【题型】选择题　【知识点】平面几何　【难度】easy
如图两个边长相同的正方形$AFED$和$FBCE$，$\overset{\frown}{AB}$,$\overset{\frown}{AF}$,$\overset{\frown}{FB}$都是半圆，现有一个点要沿图中的实线从点$A$运动到点$B$，有以下几个方案：

\noindent 方案1：沿$\overset{\frown}{AB}$从点$A$运动到点$B$；

\noindent 方案2：先沿$\overset{\frown}{AF}$从点$A$运动到点$F$，再沿$\overset{\frown}{FB}$从点$F$运动到点$B$；

\noindent 方案3：分别沿线段$AD$、$DC$、$CB$从点$A$运动到点$B$；

\noindent 方案4：先分别沿线段$AD$、$DE$从点$A$运动到点$E$，再沿$\overset{\frown}{EB}$从点$E$运动到点$B$．

\vspace{0.5em}
\noindent 以上四种方案中，这个点运动路线最长的是（ ）

\vspace{0.5em}
\noindent A．方案1 \quad B．方案2 \quad C．方案3 \quad D．方案4
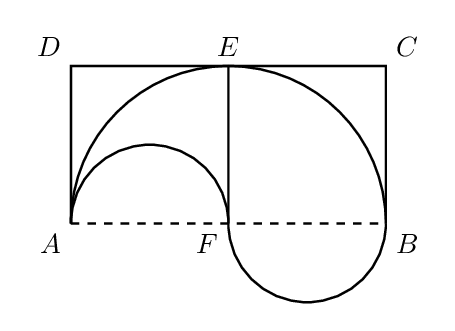
【解答】
\noindent \textbf{【答案】}C

\vspace{0.5em}
\noindent \textbf{【详解】}解：设正方形$AFED$和$FBCE$的边长为$a$，

\noindent 方案1：点运动路线长度为$\dfrac{1}{2}\pi \times 2a = \pi a \approx 3.14a$；

\noindent 方案2：点运动路线长度为$\dfrac{1}{2}\pi a + \dfrac{1}{2}\pi a = \pi a \approx 3.14a$；

\noindent 方案3：点运动路线长度为$a + 2a + a = 4a$；

\noindent 方案4：点运动路线长度为$a + a + \dfrac{1}{4}\pi \times 2a = 2a + \dfrac{1}{2}\pi a \approx 3.57a$；

\noindent 因为 $3.14a < 3.57a < 4a$，

\noindent 所以点运动路线最长的是方案3，

\noindent 故选：C．